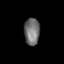
Tissue: prostate
Cell type: T cells
Senescence score: 0.3395
Nuclear area (px): 416
Mean DAPI intensity: 111.517